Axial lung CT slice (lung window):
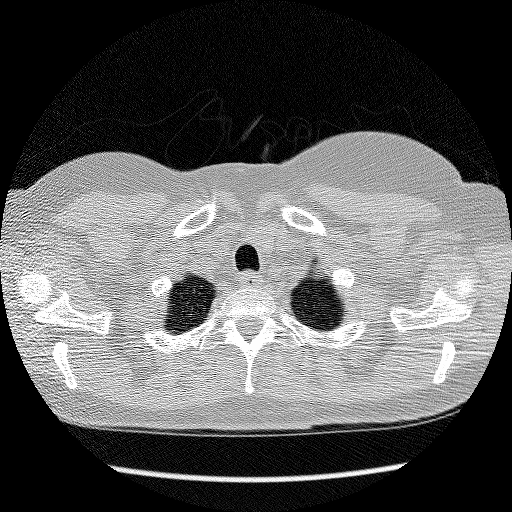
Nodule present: no